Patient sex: M
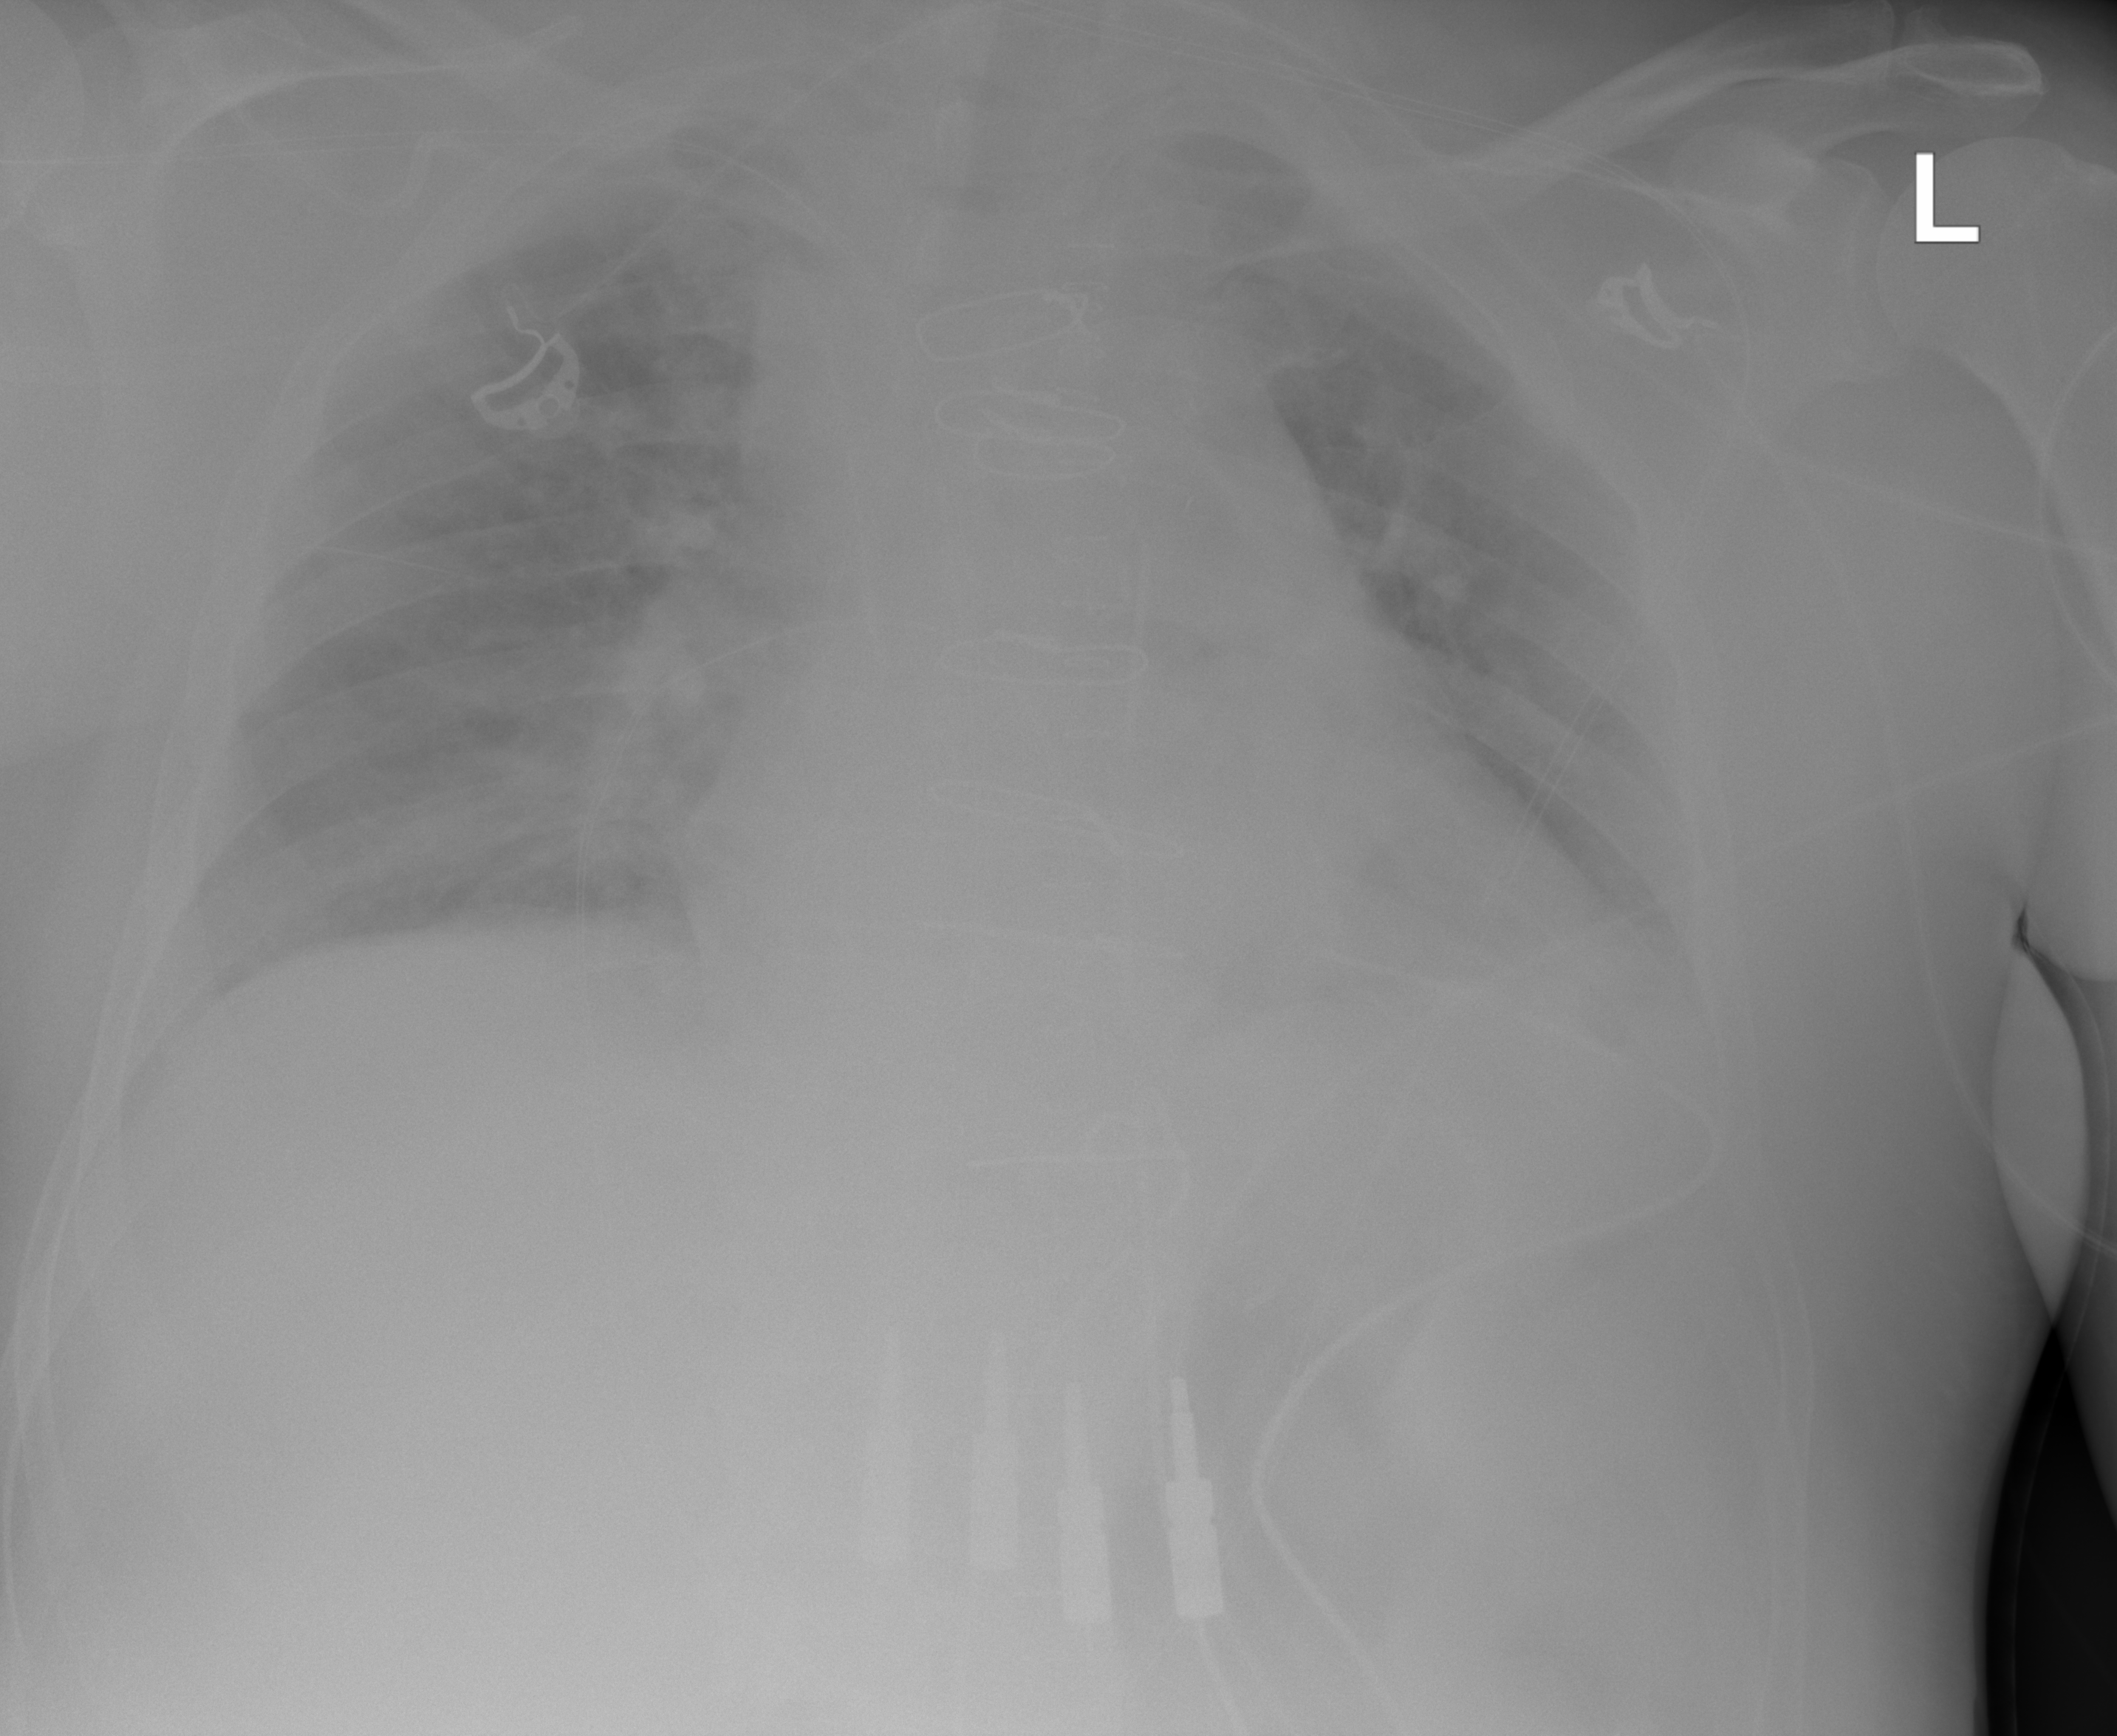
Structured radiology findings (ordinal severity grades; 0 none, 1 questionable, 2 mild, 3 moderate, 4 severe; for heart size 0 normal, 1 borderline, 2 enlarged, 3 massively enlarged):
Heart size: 0
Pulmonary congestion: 2
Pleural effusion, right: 0
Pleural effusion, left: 2
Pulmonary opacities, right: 0
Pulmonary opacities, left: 0
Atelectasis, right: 0
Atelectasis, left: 2